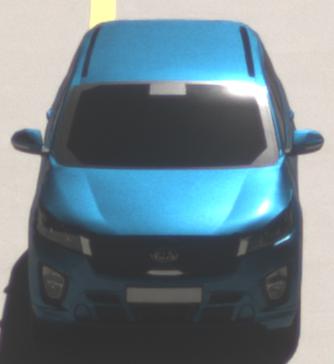
Make: KIA
Model: Sorento 2.2 CRDi
Detailed model: Sorento (UM)
Model produced from: 2015/03
Model produced until: 2017/10
Doors: 5
Color: blue
Road condition: dry road
Daytime: morning or afternoon
Contrast: high contrast